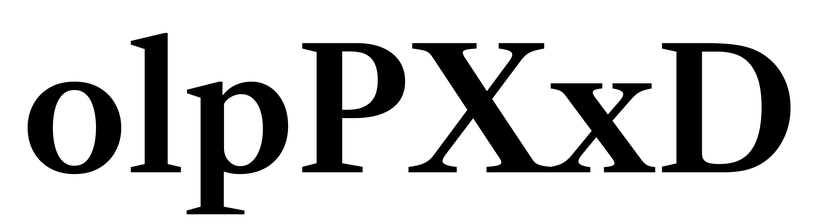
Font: LibreCaslonText_SemiBold